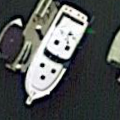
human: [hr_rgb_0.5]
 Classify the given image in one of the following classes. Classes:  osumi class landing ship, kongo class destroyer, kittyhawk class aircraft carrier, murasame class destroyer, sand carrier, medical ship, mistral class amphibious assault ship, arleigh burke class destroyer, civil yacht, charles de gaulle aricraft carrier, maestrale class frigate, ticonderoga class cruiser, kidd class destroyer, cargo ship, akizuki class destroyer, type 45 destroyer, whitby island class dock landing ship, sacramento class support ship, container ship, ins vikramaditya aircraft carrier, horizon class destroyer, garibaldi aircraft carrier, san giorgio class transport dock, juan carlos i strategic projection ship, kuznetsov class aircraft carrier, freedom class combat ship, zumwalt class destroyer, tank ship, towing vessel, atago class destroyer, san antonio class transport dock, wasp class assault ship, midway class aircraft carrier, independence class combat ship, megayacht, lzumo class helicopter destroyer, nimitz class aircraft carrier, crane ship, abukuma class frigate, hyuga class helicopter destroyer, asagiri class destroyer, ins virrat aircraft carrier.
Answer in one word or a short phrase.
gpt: Civil yacht